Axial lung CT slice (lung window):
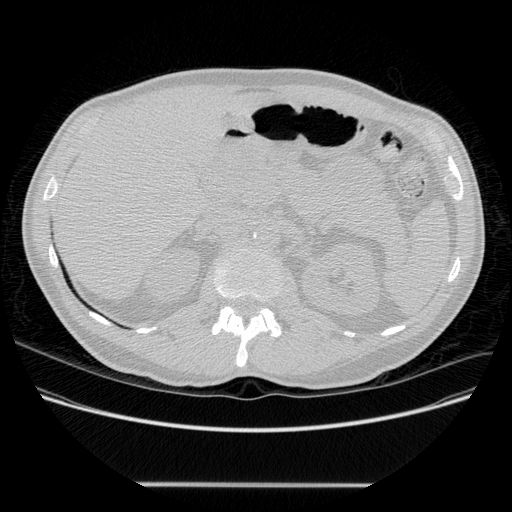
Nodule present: no